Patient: sex M, age 94
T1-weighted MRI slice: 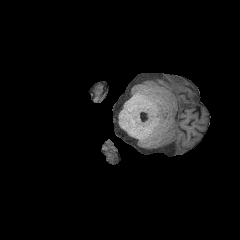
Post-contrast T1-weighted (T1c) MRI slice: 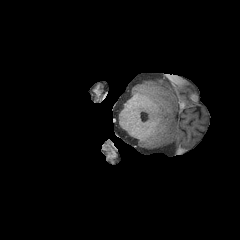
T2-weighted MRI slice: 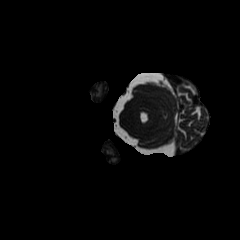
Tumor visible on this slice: no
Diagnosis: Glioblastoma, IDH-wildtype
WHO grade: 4